Question: I have a strange issue with a background image for a Grid layout. For some reason the ListPicker does not completely cover the image. Instead some opacity is applied... (Look at the gears icon in the picture)

'''
<Grid x:Name="ContentPanel" Grid.Row="1" Margin="12,0,12,0">
<Grid>
<Grid.Background>
<ImageBrush
ImageSource="/BrewingApp;component/Images/icon_gears_big.png"
AlignmentX="Right"
AlignmentY="Bottom"
Stretch="None"
Opacity="0.5" />
</Grid.Background>
<Grid.RowDefinitions>
<RowDefinition Height="Auto"/>
<RowDefinition Height="1*"/>
</Grid.RowDefinitions>
...
<StackPanel
Grid.Row="1"
Margin="0,12,0,0">
<TextBlock Text="More Stuff :-)"></TextBlock>
<Rectangle
Grid.Row="1"
HorizontalAlignment="Stretch"
VerticalAlignment="Top"
Height="1"
Stroke="Red"
StrokeThickness="1" >
</Rectangle>
<toolkit:ListPicker
Header="Hop Formula"
ItemsSource="{Binding HopFormulaList}"
SelectedItem="{Binding HopFormulaSelection, Mode=TwoWay}"
HorizontalAlignment="Stretch" OpacityMask="Blue" />
</StackPanel>
</Grid>
'''
Thanks!
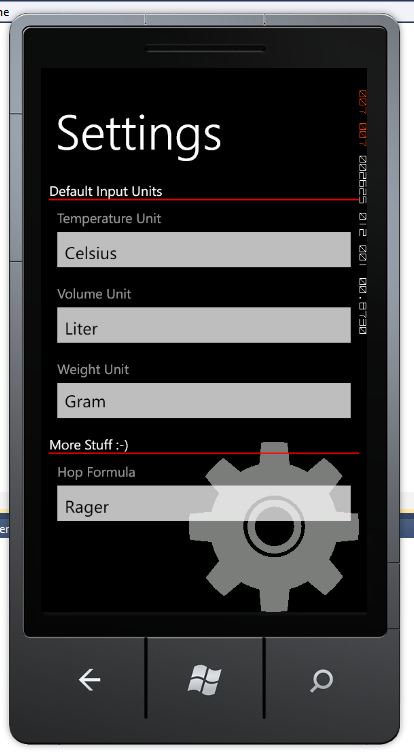
Answer: 'TextBox' and 'ListPicker' are using the 'PhoneTextBoxBrush' for their background. This brush uses the color '#BFFFFFFF'. That is, a white (FFFFFF) with a bit of transparency (BF). Hence your problem. One way to solve the issue is simply to change the background of those controls:
'''
<Grid.Resources>
<SolidColorBrush x:Key="PhoneTextBoxBrush" Color="#BEBEBE"/>
<Style TargetType="toolkit:ListPicker">
<Setter Property="Background" Value="{StaticResource PhoneTextBoxBrush}" />
</Style>
<Style TargetType="TextBox">
<Setter Property="Background" Value="{StaticResource PhoneTextBoxBrush}" />
</Style>
</Grid.Resources>
'''